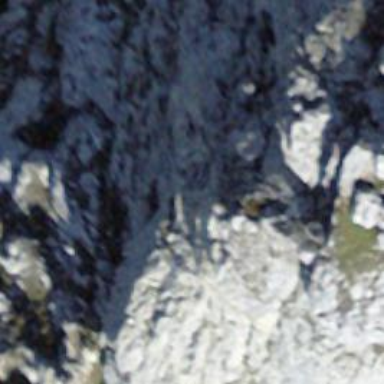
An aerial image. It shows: Natural cliff.